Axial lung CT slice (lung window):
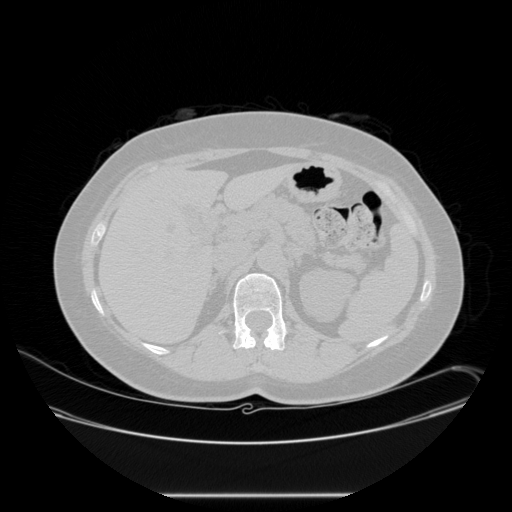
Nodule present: no